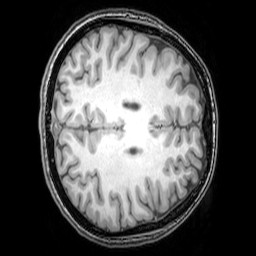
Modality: T1w
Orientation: axial
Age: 22
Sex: female
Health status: healthy
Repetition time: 0.081 s
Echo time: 0.037 s